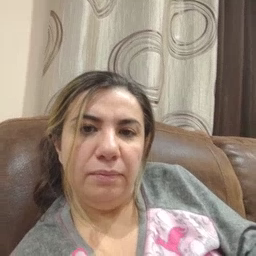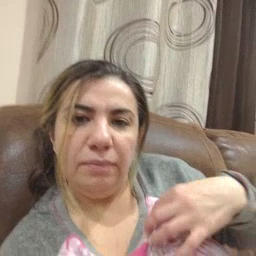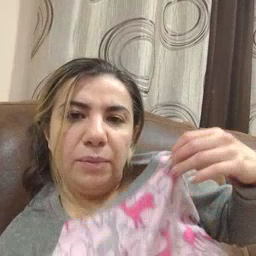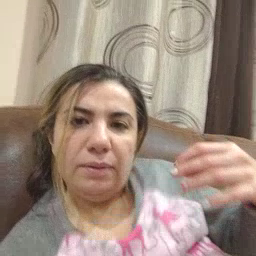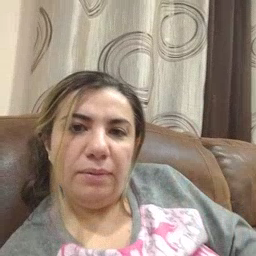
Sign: shirt